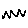
Label: zigzag